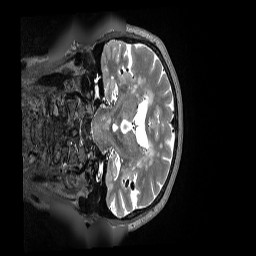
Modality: T2w
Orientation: coronal
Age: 82
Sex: male